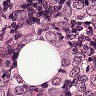
Metastatic tissue present: yes